Question: I have a DAG with many thousands of vertexes and edges.
I'm looking for algorithms that can position the vertexes on grid points in a way that's the most human friendly / aesthetic. My hunch is that the nicest layout would be similar to the layout with minimum sum of edge lengths.
Can you point me to efficient algorithms for such minimum sum of edge lengths layouts, or to other algorithms that could help me tackle this problem?
Here's part of the output from a very naive algorithm:

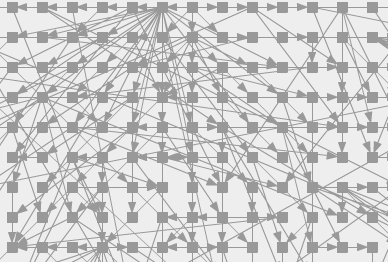
Answer: I'm pretty sure this is an open problem ("<URL>. A couple other things you might want to consider optimizing:
- -
You might be able to use a genetic algorithm or some other sort of <URL>, but I don't know how good the results will be.